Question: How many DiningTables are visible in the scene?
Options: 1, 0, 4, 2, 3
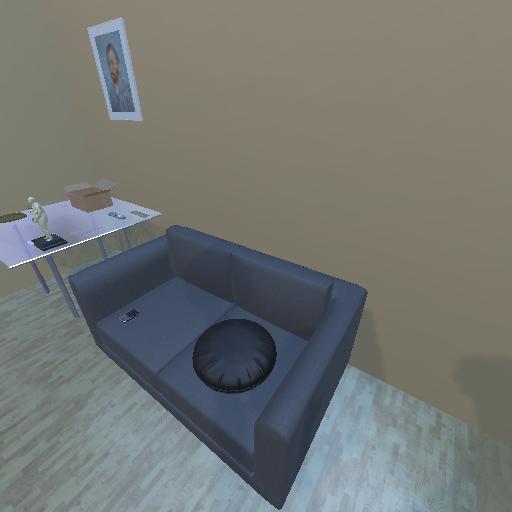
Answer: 1